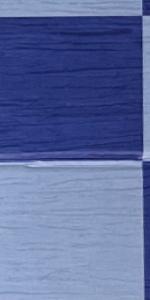
Label: Empty